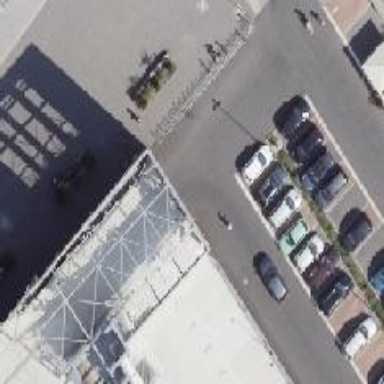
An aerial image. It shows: Entrance to multi-storey parking facility.